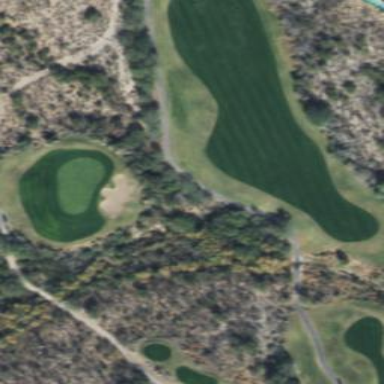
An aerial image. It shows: Rough area on grassy golf course.